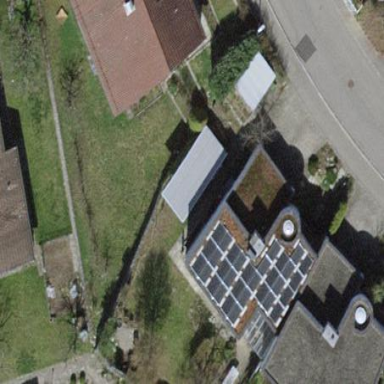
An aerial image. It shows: Semidetached house with flat roof.